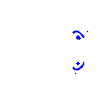
Particle: kaon